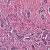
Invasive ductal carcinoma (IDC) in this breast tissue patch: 1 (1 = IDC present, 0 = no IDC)